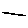
Label: line